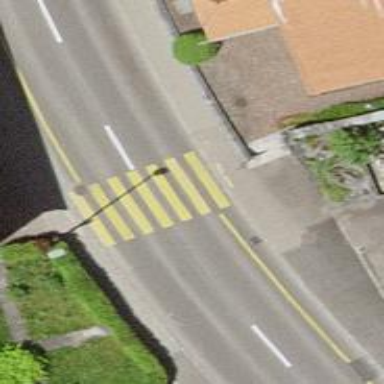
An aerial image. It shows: Uncontrolled zebra crossing on the road.